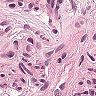
Metastatic tissue present: yes